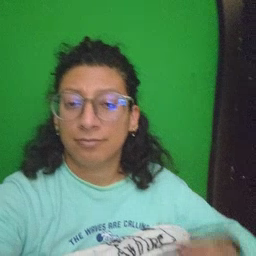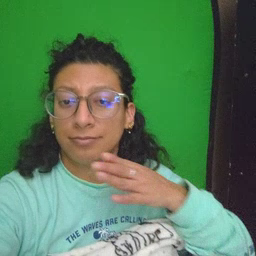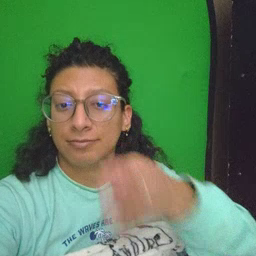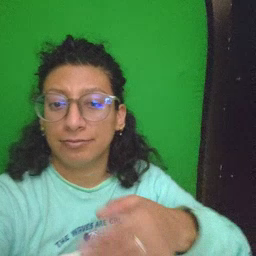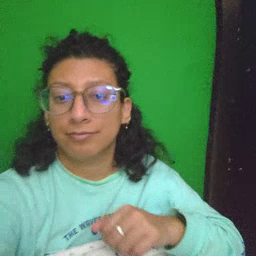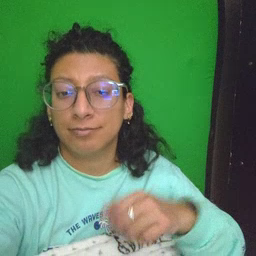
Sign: after